Question: Count the number of objects in the diagram.
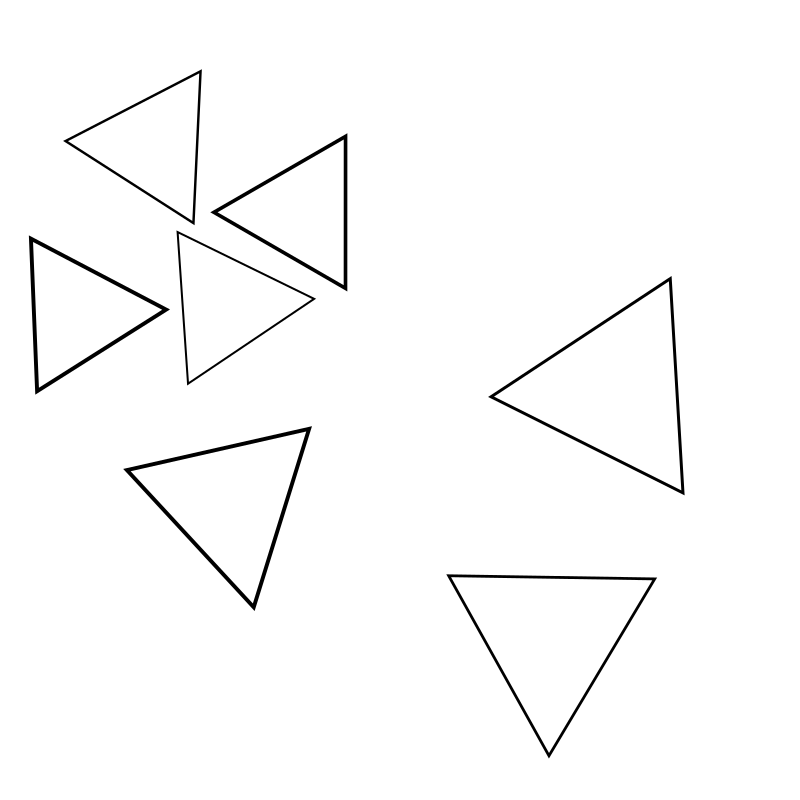
Answer: 7